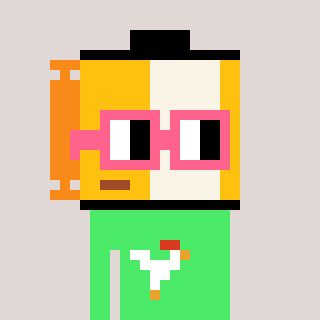
a pixel art character with square pink glasses, a film roll-shaped head and a teal-colored body on a warm background